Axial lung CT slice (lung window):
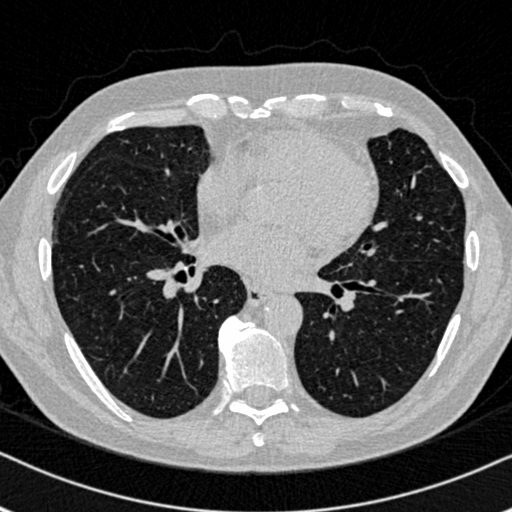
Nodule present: no